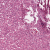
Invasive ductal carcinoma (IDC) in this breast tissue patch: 1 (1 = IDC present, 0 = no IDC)